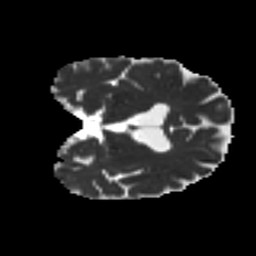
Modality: MD
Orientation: coronal
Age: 63
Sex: male
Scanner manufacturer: ge
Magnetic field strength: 3 T
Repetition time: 7.8 s
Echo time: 0.0611 s